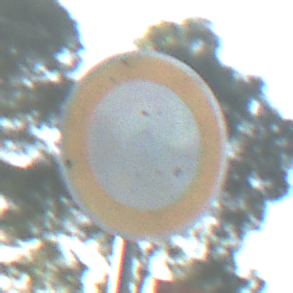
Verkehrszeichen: VerbotFahrzeugeAllerArt
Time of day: SunriseSunset
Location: Outdoor (Suburban)
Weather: PartlyCloudy
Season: NotSpecified
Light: Natural